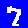
Digit: 7